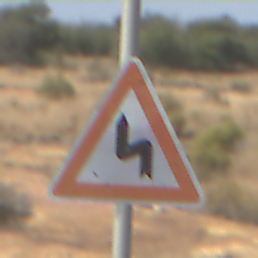
Verkehrszeichen: DoppelkurveZunaechstLinks
Umgebung: Outdoor, Nature
Tageszeit: Midday
Wetter: PartlyCloudy
Licht: Natural
Jahreszeit: NotSpecified
Kontrast: HighContrast